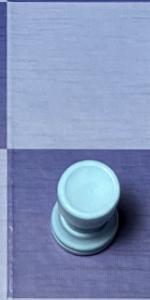
Label: Rook_White